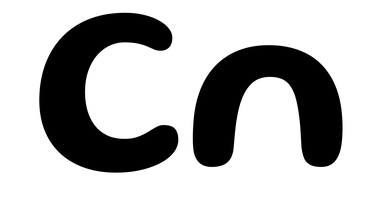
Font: Gluten_Medium